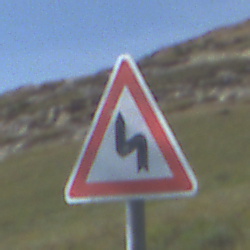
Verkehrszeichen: DoppelkurveZunaechstLinks
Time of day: Night
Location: Outdoor (Nature)
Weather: PartlyCloudy
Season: NotSpecified
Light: Natural